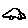
Label: car